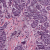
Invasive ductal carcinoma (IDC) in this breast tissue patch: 1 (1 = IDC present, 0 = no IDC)